Question: Having an imgage 'in.png'. Now do the next:
'''
$ convert in.png -strip out.tiff #convert to tiff
$ convert out.tiff -strip out.png #and back
$ cmp in.png out.png
$#no output - the images has no difference - theyre same
$ identify in.png out.png
in.png PNG 300x300 300x300+0+0 16-bit sRGB 1.65KB 0.000u 0:00.000
out.png[1] PNG 300x300 300x300+0+0 16-bit sRGB 1.65KB 0.000u 0:00.000
'''
now trying this via 'eps'. So:
'''
$ convert in.png -strip out2.eps #convert to eps
$ convert out2.eps -strip out2.png #back
'''
and the images are different.
'''
$ identify in.png out.png out2.png
in.png PNG 300x300 300x300+0+0 16-bit sRGB 1.65KB 0.000u 0:00.000
out.png[1] PNG 300x300 300x300+0+0 16-bit sRGB 1.65KB 0.000u 0:00.000
out2.png[2] PNG 300x300 300x300+0+0 8-bit sRGB 4c 321B 0.000u 0:00.009
'''
As you can see, the conversion eps -> png creates 8-bit png.
Curiosity plus - the EPS is 16 bit!
'''
$ identify out2.eps
out2.eps PS 300x300 300x300+0+0 16-bit sRGB 1.42KB 0.000u 0:00.000
'''
Questions:
- 'eps->png'-
# EDIT
Tested @Rachel recommendation:
'''
$ convert out2.eps -depth 16 out3.png
$ identify out3.png
out3.png PNG 300x300 300x300+0+0 8-bit sRGB 4c 518B 0.000u 0:00.000
'''
8 bit again.
My ImageMagick version:
'''
$ convert --version
Version: ImageMagick 6.8.9-1 Q16 x86_64 2014-06-01 http://www.imagemagick.org
Copyright: Copyright (C) <PHONE> ImageMagick Studio LLC
Features: DPC Modules
Delegates: bzlib djvu fftw fontconfig freetype gslib gvc jng jp2 jpeg lcms ltdl lzma pangocairo png ps tiff webp wmf x xml zlib
'''
If anyone want test, here is my test image:

# FINAL
So, @Mark Setchell and @Rachel Gallen's recommendation are good. @Marks command works, so the key is PNG48.
'''
$ convert out2.eps -depth 16 PNG48:out7.png
$ identify out7.png
out7.png PNG 300x300 300x300+0+0 16-bit sRGB 1.86KB 0.000u 0:00.000
'''
16-bit png. What I will <URL> why the next:
'''
$ mogrify -strip out7.png
$ identify out7.png
out7.png PNG 300x300 300x300+0+0 8-bit sRGB 4c 321B 0.000u 0:00.000
'''
8 bit again. And the '-strip' should remove only metadata and should change the image itself.
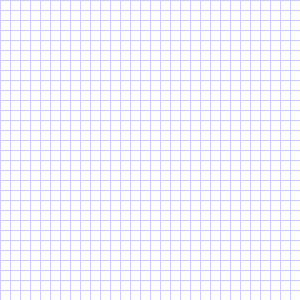
Answer: I think you need something along these lines to get 16-bit PNGs
'''
convert a.png -depth 16 PNG48:b.png
'''